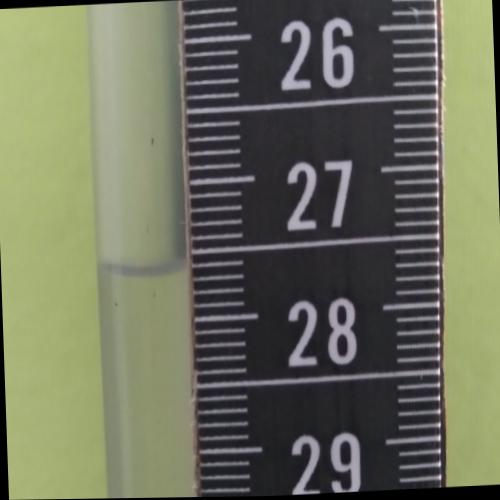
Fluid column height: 27.6 cm